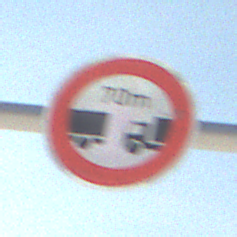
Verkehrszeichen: VerbotUnterschreitenMindestabstand
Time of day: MorningAfternoon
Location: Outdoor (Suburban)
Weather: PartlyCloudy
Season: NotSpecified
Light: Natural